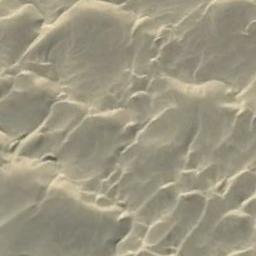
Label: desert